Field crop: maize
Growth stage: 2
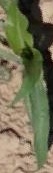
Species: maize